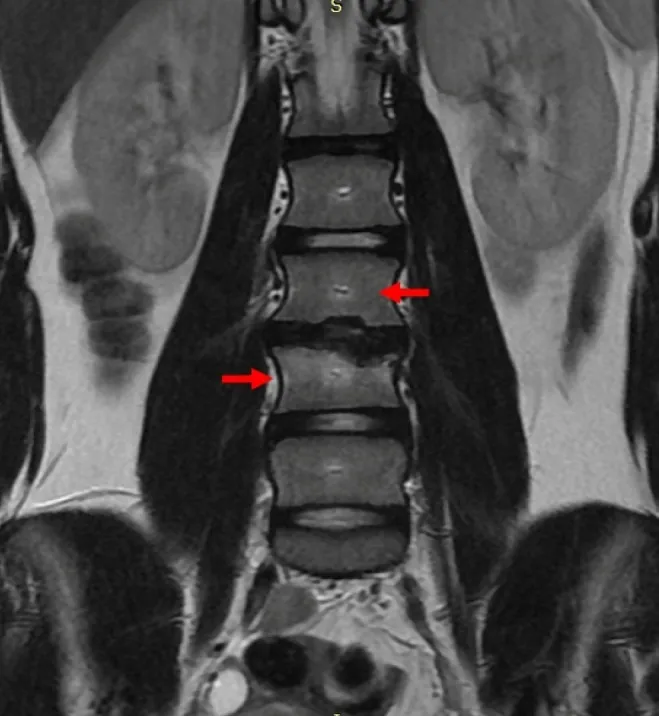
Resolution of spondylodiscitis and paravertebral abscess.
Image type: radiology (mri)